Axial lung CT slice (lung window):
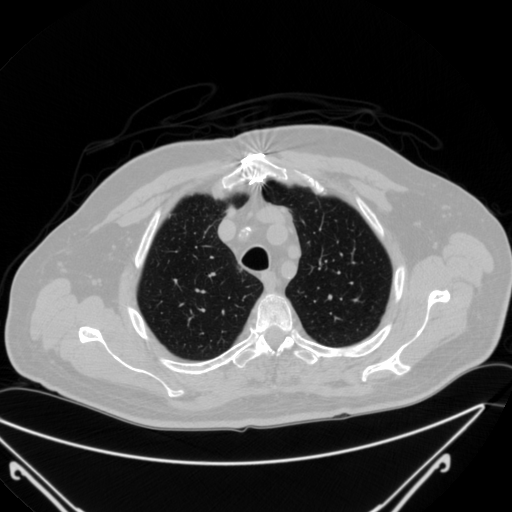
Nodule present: no